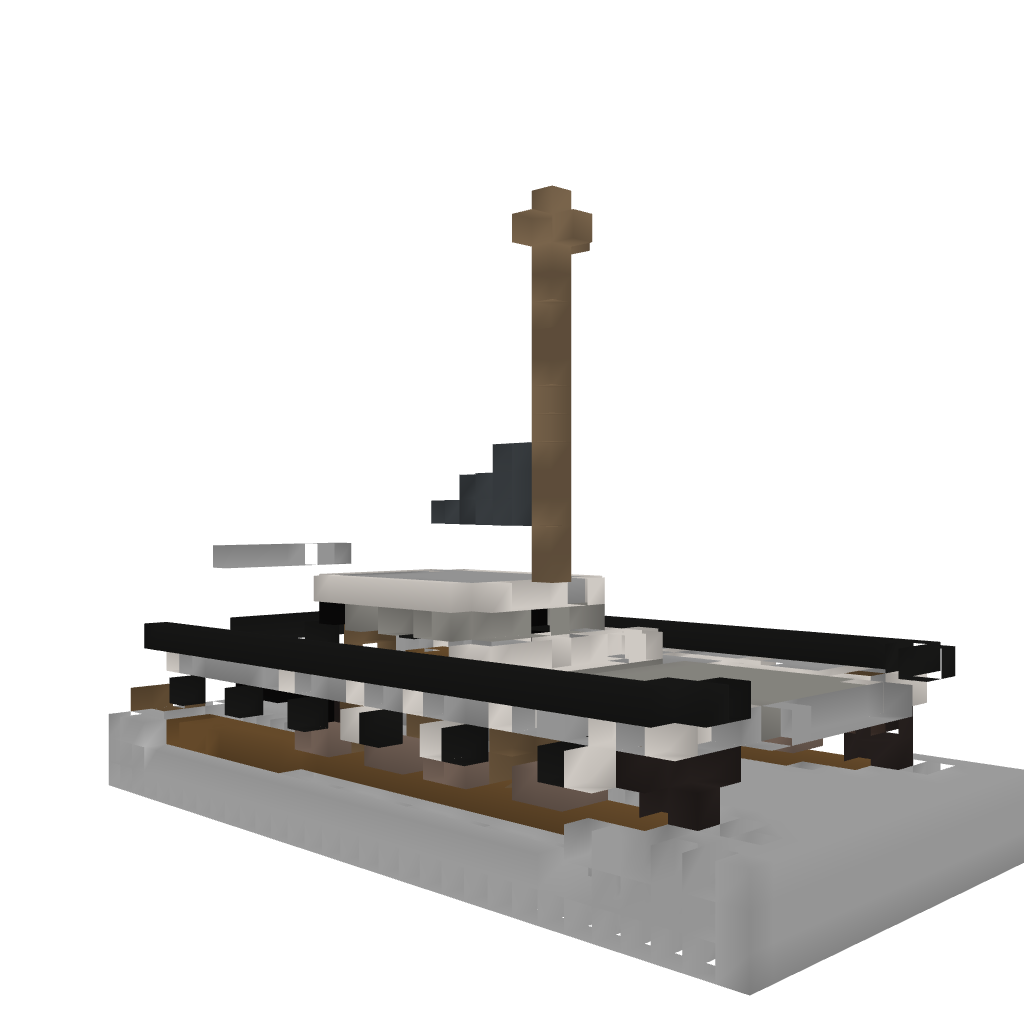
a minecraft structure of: Catameran 2